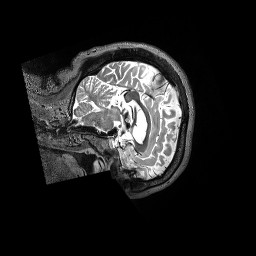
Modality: T2w
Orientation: sagittal
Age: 53
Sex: female
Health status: ill
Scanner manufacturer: siemens
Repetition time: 3.2 s